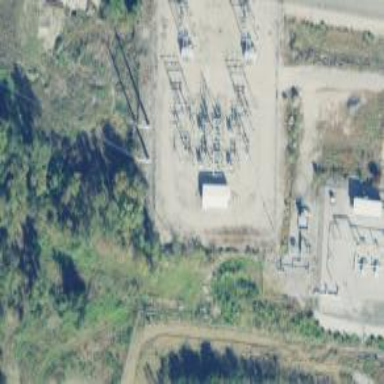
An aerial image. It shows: Outdoor industrial substation.